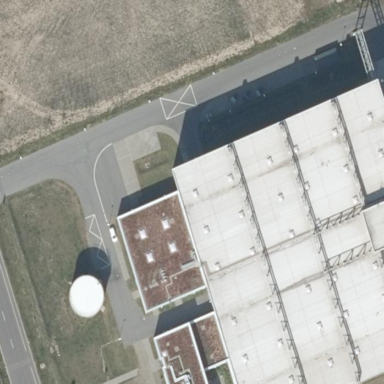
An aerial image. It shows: Hangar building at the airport.